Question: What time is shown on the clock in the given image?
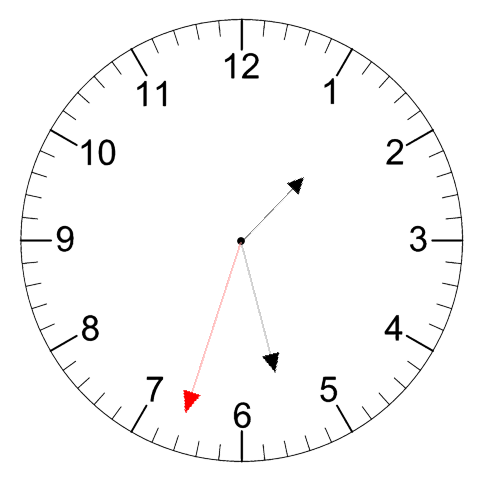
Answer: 01:27:33